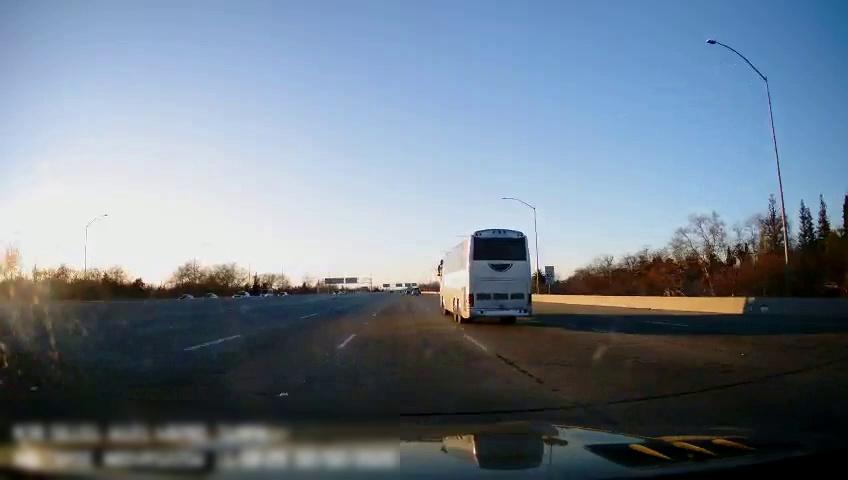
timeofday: Day
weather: Sunny
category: Drivable Space
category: Vehicles | Car
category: Vehicles | Car
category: Vehicles | Car
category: Vehicles | Car
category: Vehicles | Car
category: Vehicles | Bus
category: Lanes | Current Lane
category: Lanes | Current Lane
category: Lanes | Alternate Lane
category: Lanes | Alternate Lane
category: Traffic | Signs